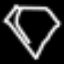
Label: diamond